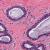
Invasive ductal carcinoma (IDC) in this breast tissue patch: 0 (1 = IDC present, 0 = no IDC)